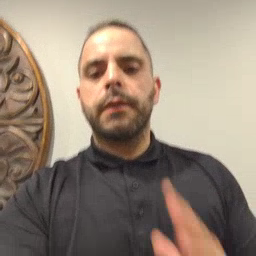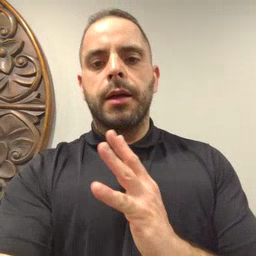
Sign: fine